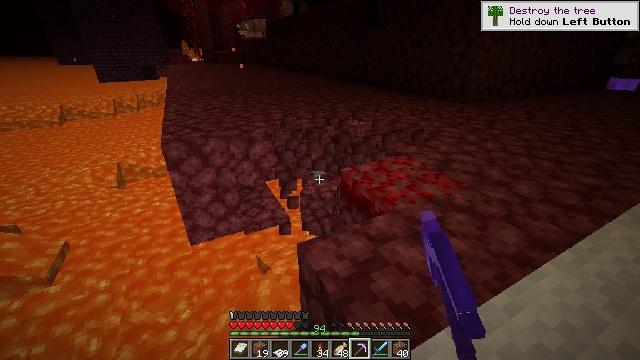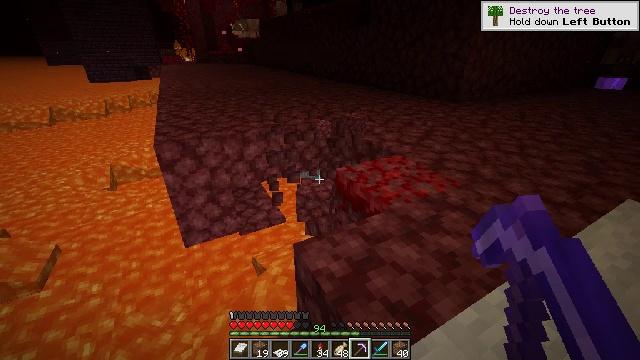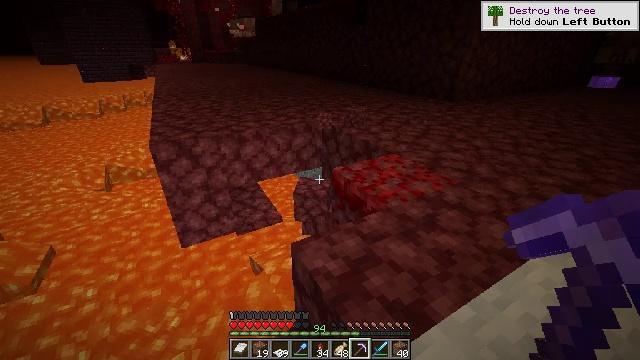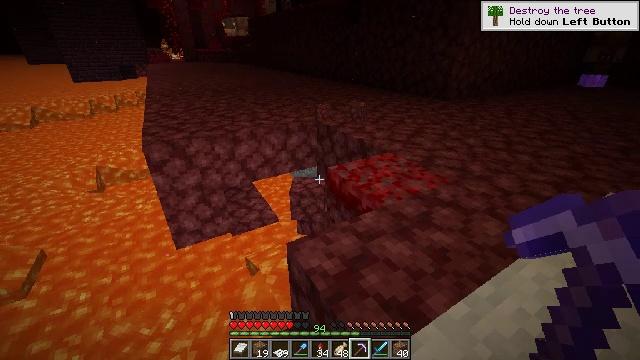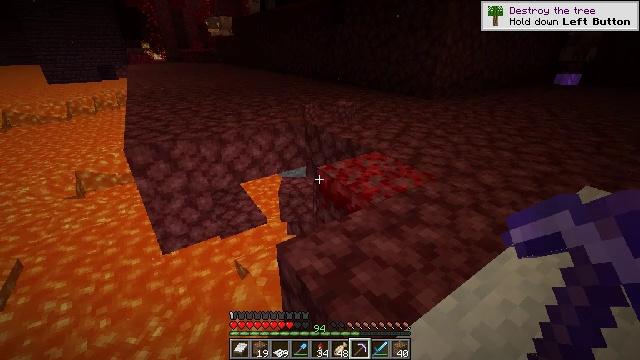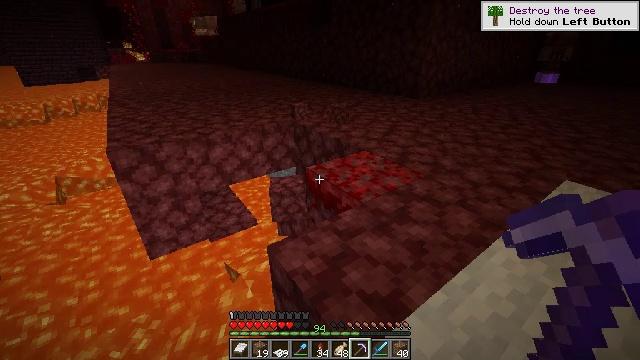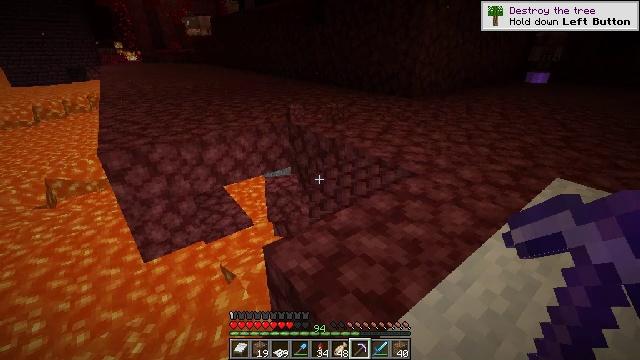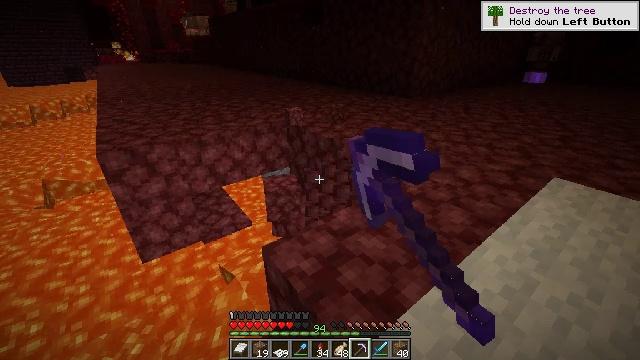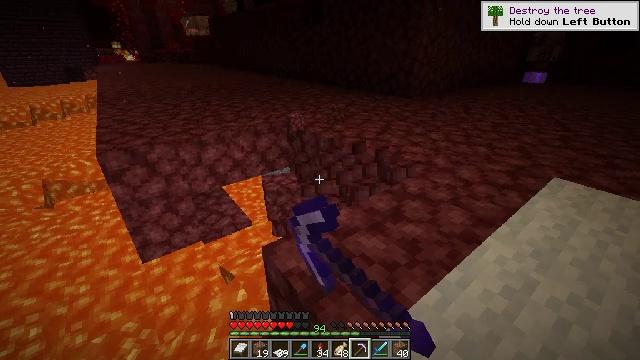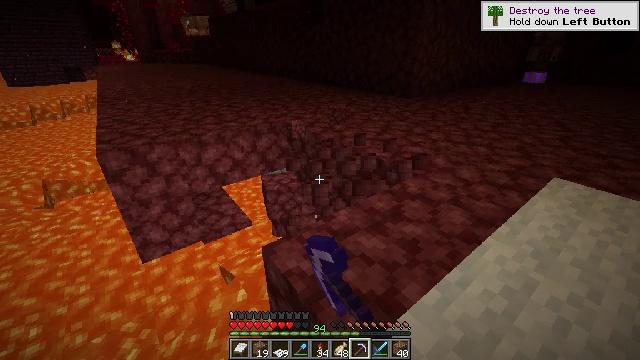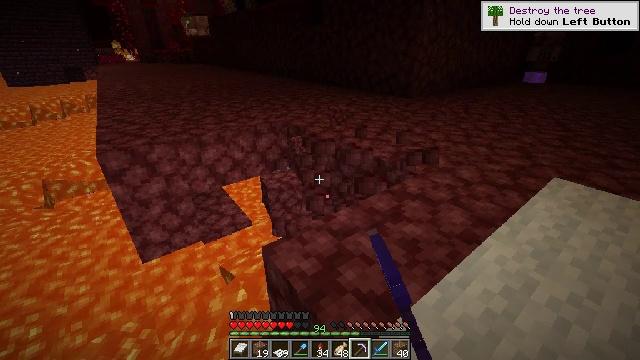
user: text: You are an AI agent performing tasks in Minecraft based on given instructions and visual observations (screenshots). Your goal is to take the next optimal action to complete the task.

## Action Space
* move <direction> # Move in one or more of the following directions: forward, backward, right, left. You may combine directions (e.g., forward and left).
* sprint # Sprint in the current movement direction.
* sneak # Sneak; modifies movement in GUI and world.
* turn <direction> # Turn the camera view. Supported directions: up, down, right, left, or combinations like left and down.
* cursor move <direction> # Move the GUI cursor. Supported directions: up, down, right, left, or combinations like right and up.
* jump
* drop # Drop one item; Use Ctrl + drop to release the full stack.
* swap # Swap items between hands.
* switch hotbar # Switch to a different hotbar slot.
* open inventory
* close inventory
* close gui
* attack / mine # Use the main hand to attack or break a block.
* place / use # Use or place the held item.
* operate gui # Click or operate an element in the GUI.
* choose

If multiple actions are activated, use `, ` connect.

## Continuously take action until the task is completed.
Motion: motion action
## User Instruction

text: Remove crimson nylium from the terrain.
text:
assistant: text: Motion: sneak, turn right, attack / mine
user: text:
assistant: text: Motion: sneak, attack / mine
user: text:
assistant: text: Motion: sneak, turn right, attack / mine
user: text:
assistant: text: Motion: sneak, turn right
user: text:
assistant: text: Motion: sneak, turn right
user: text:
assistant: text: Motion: sneak, turn right, attack / mine
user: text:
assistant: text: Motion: sneak, attack / mine
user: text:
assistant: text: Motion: sneak, attack / mine
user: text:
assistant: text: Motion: sneak, attack / mine
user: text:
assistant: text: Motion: sneak
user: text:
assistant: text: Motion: sneak